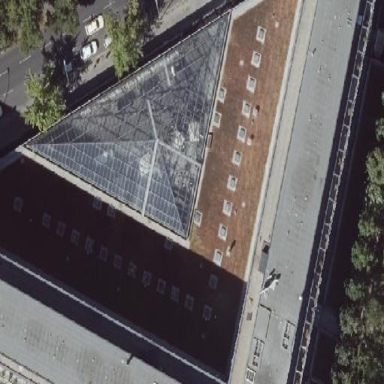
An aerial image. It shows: Building with flat roof.